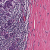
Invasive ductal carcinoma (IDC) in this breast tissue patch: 0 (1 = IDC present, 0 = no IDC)